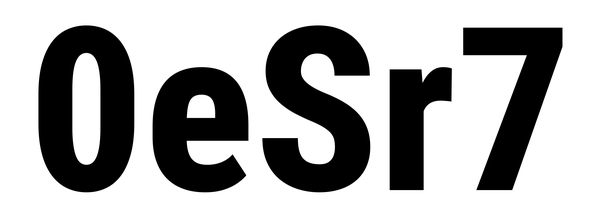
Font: Roboto_Condensed_ExtraBold